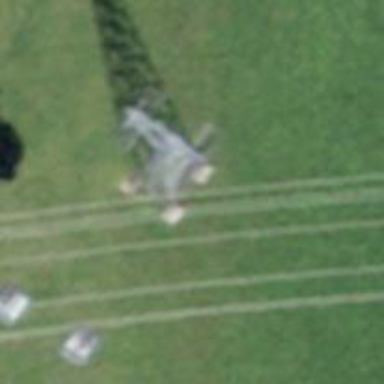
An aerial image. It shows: Pylon for aerialway.